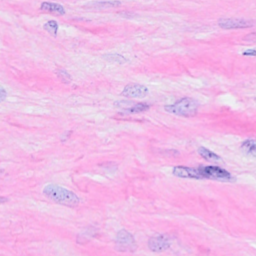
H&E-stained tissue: Breast